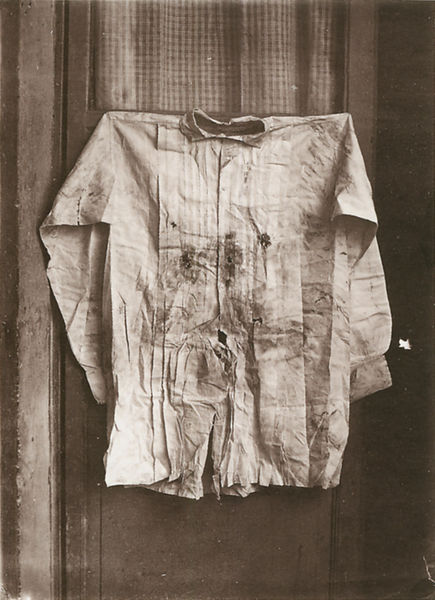
Titel: La chemise de l’Empereur Maximilien du Mexique après son exécution
Künstler: Francois Aubert
Schlagwörter: dunkel, schatten, weiß, braun, fenster, glas, grau, hell, hintergrund, schwarz, tür, zeichnung, hemd, wand, falten, kragen, ärmel, bild, vorhang, stoff, sepia, wolle, streifen, knöpfe, foto, fotografie, schmutz, blut, fensterrahmen, schwarzweiss, loch, löcher, fleck, flecken, kaputt, nadeln, aufgehängt, baumwolle, bügel, dreckig, shirt, schuss, biesen, beschädigt, schmutzig, gebraucht, durchlöchert, warhol, bündchen, schüsse, lächer, knitter, benutzt, ariel, chemise, frackhemd, blutt, niki de saint-phalle, saint-phalle, männerhemd, knöpfe#, festgesteckt